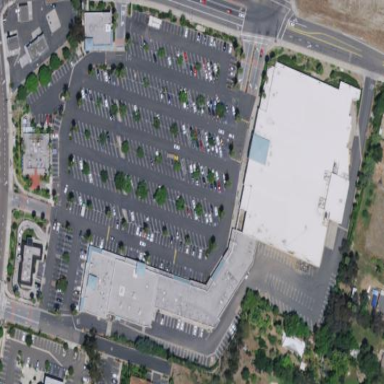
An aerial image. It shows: Retail area.